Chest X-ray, PA view. Patient: 73 years old, sex F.
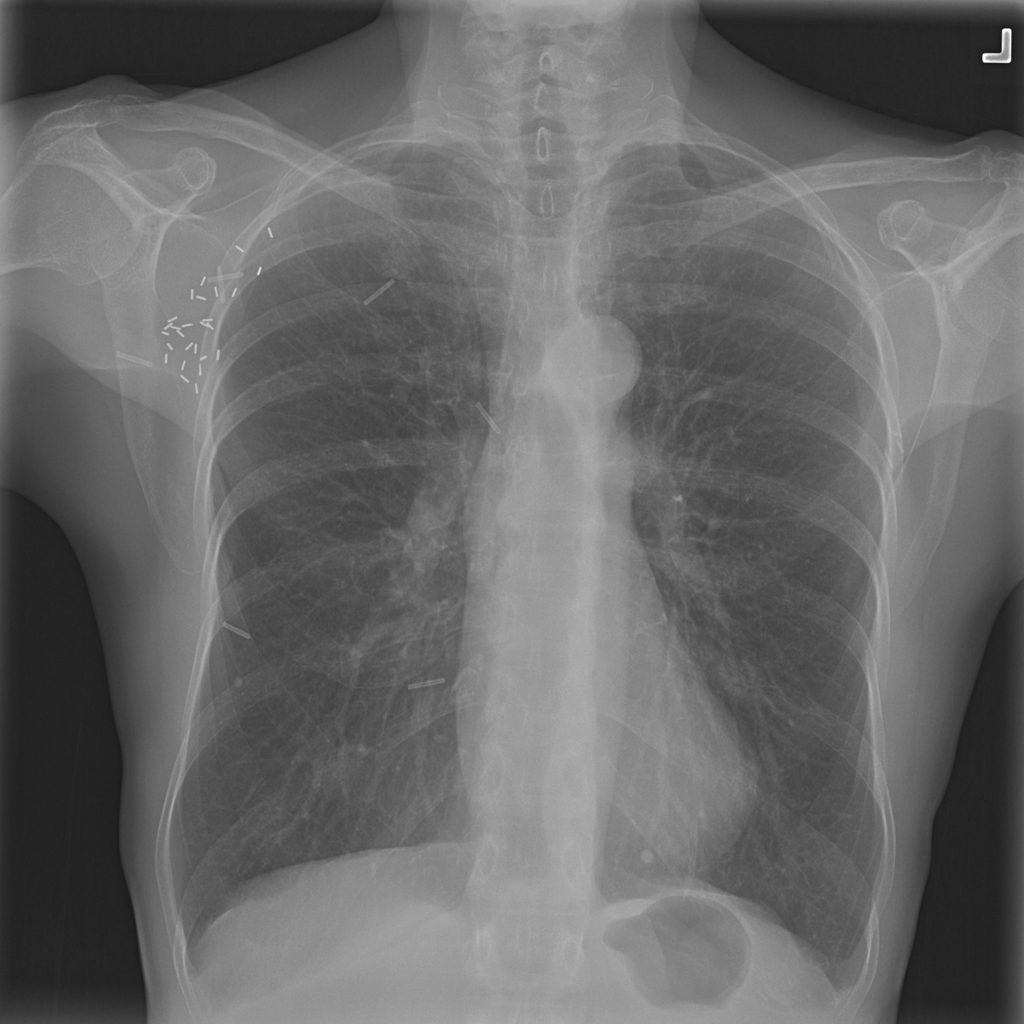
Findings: Nodule